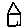
Label: house